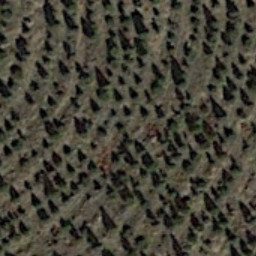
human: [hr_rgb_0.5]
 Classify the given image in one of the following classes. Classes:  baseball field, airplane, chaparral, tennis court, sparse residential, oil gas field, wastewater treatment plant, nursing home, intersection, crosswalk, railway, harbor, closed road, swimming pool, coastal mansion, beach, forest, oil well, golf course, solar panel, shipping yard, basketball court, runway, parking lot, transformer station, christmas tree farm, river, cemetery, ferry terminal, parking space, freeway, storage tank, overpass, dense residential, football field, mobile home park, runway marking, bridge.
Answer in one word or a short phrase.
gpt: christmas tree farm